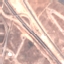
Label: Highway